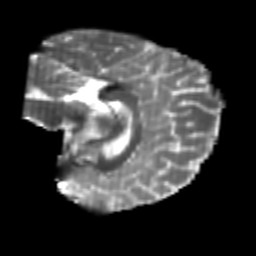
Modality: T2w
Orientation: sagittal
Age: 23
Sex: female
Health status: healthy
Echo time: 0.074 s